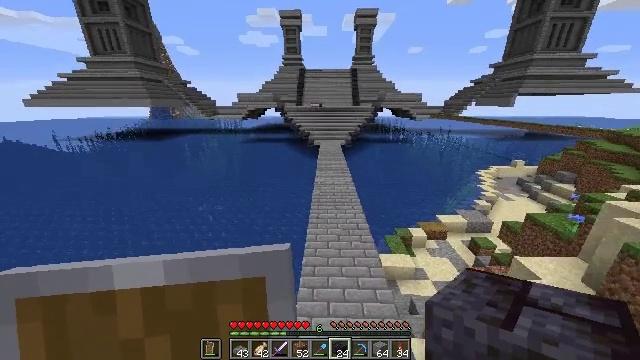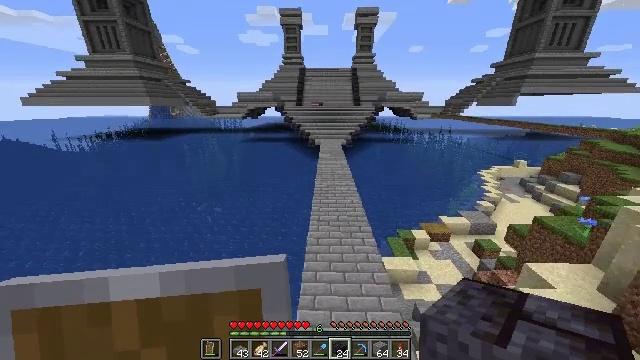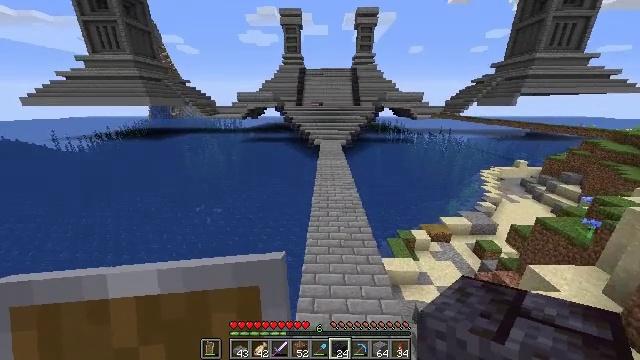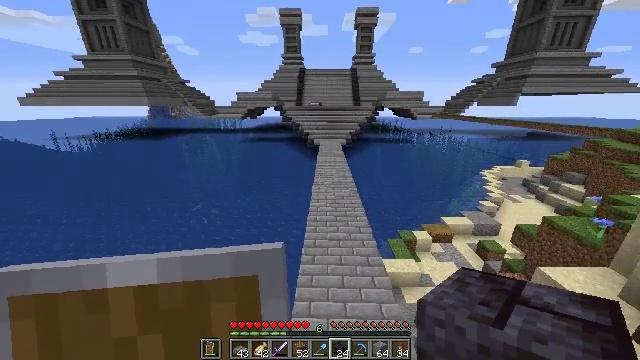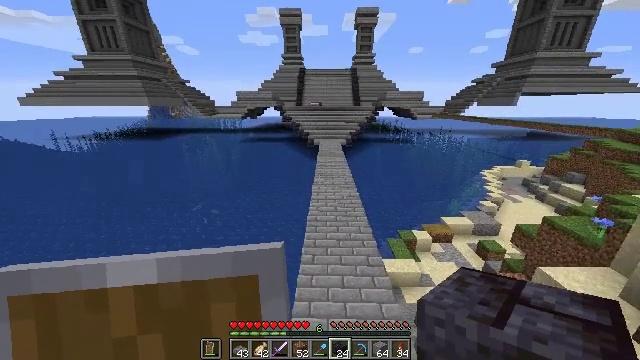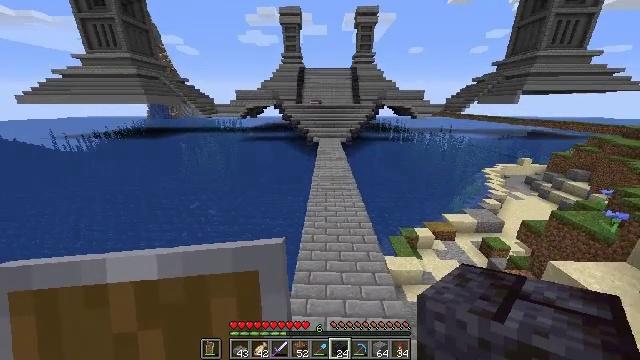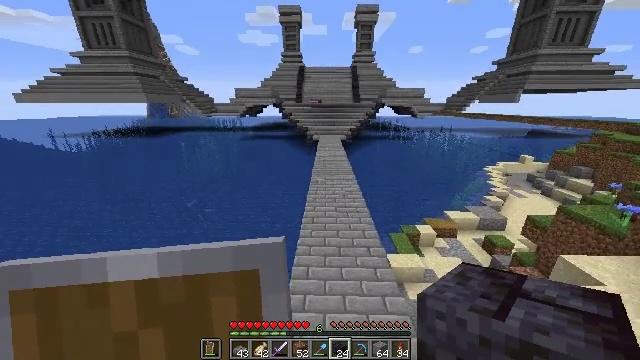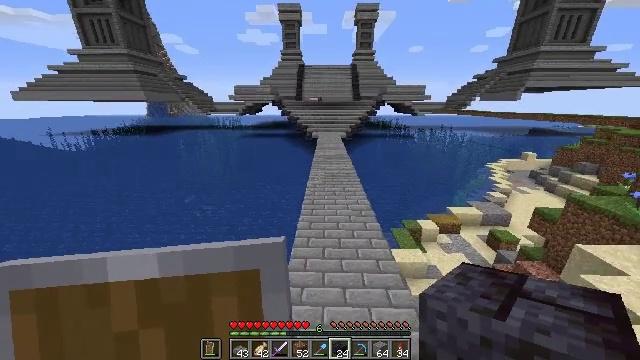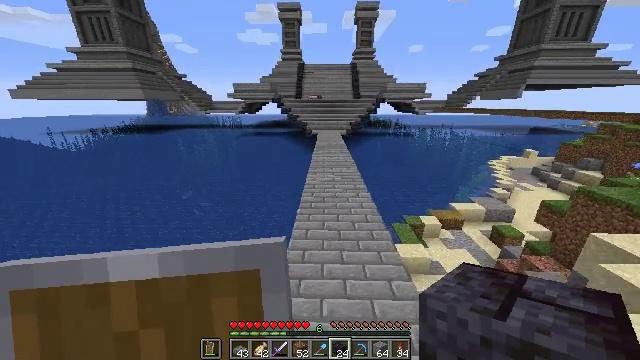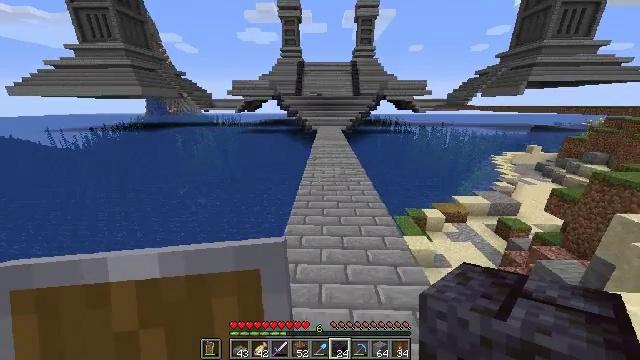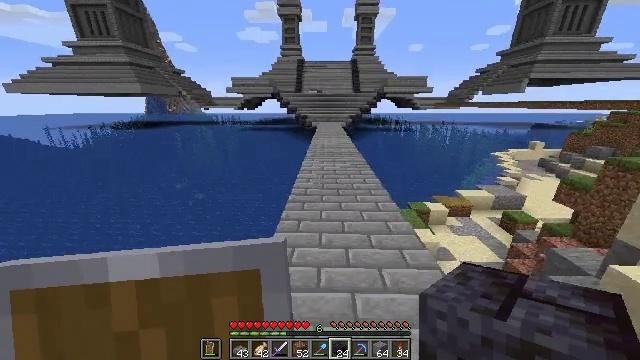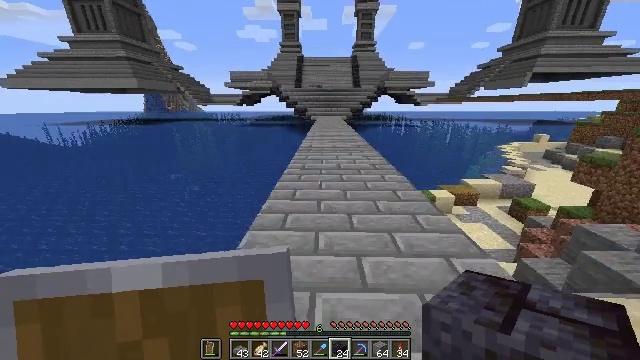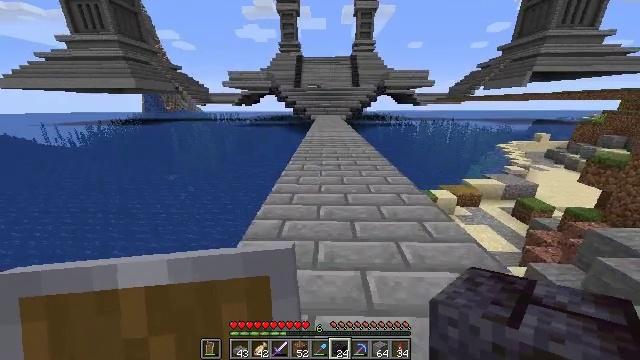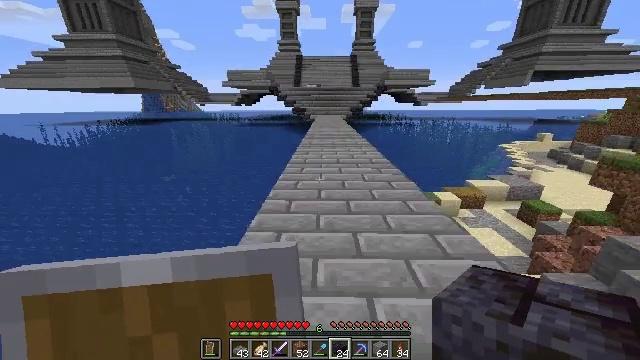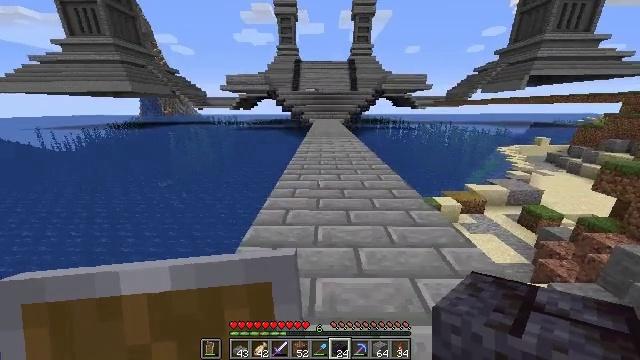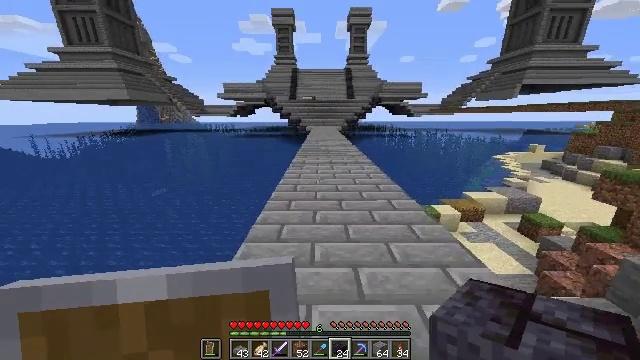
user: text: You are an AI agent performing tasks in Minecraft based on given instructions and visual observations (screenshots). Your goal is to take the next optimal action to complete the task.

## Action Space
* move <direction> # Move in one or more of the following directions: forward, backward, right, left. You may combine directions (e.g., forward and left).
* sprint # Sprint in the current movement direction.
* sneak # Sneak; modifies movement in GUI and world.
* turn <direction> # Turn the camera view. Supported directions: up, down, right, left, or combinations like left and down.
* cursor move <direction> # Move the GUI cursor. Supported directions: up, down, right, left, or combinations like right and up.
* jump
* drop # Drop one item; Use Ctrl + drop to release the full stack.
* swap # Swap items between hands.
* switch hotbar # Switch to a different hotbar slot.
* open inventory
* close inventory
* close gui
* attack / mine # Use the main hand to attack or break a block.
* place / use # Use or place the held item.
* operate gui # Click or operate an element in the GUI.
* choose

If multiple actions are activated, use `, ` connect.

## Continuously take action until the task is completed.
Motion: motion action
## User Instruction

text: Make a stone slab using the crafting table.
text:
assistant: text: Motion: move forward
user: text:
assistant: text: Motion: move forward and move right
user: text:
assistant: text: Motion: move forward and move right
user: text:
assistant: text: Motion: move forward
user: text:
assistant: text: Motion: move forward
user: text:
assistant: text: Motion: move forward
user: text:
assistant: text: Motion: move forward
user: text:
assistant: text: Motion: move forward
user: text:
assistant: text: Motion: move forward
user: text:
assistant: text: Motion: move forward
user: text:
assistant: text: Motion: move forward
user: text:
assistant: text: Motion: move forward
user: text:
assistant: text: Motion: move forward
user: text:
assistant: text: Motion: move forward, turn up
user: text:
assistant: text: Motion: move forward, turn up
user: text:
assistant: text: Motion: move forward, turn up
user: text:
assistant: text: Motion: move forward, turn up
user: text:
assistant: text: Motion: move forward
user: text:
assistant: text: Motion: move forward
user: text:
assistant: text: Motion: move forward
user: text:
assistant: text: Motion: move forward
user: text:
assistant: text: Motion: move forward
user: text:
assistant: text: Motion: move forward
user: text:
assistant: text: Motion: move forward
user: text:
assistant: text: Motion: move forward
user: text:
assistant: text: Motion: move forward
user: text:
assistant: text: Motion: move forward
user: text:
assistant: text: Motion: move forward
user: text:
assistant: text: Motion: move forward
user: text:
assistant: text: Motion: move forward